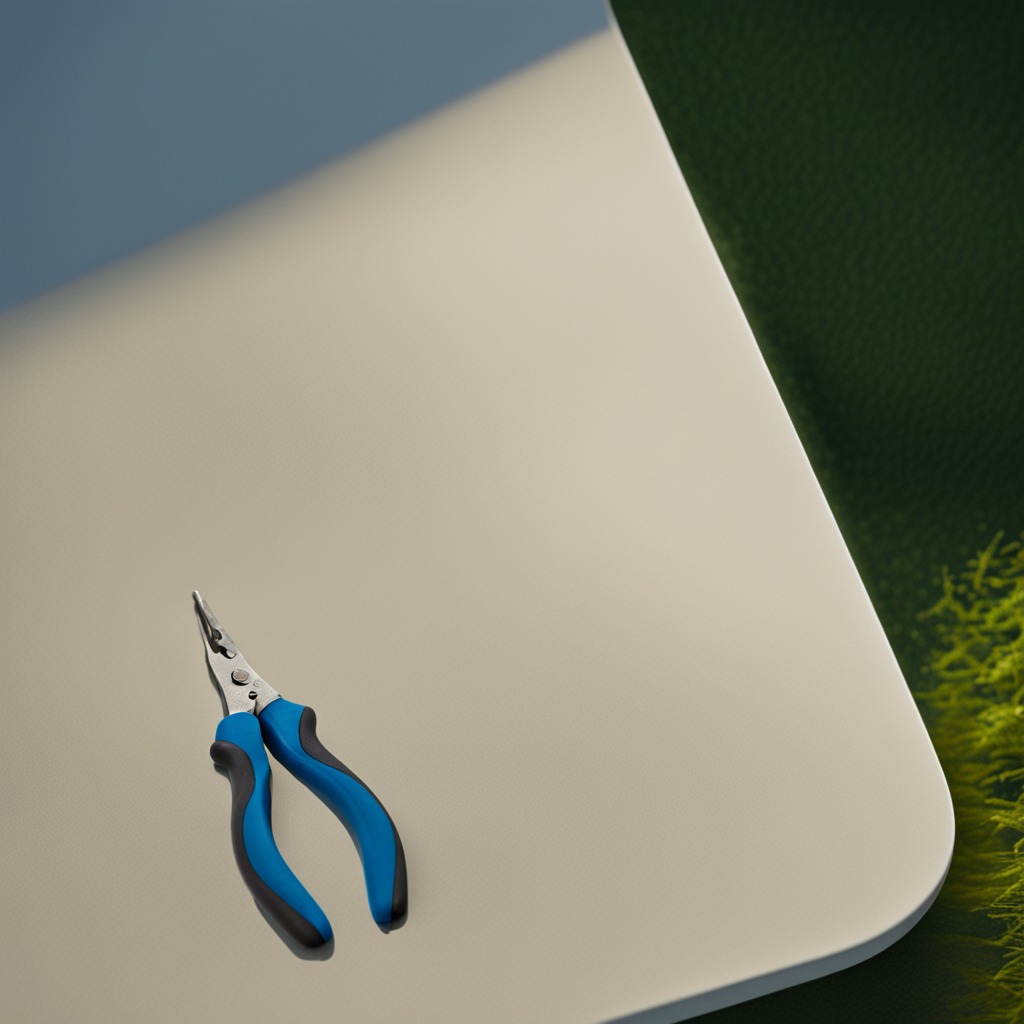
A plier is lying on a clean utility table in a temporary outdoor tool station.